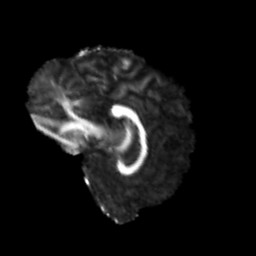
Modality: FA
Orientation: sagittal
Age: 47
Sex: male
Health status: healthy
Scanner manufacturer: siemens
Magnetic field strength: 3 T
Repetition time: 3.6 s
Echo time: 0.092 s